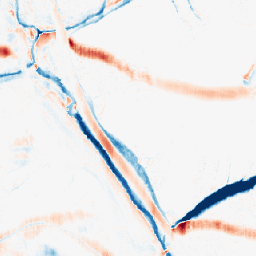
Category: morphological
Decomposition family: morphological_ellipse
Decomposition parameters: operation: average
width: 20
height: 5
Upsampling method: nearest
Upsampling parameters: scale: 4
Upsampling scale: 4